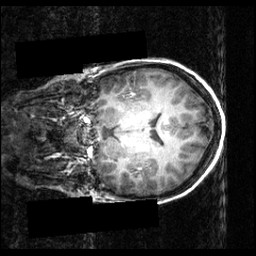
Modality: T1w
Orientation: coronal
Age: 12
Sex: female
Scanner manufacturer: siemens
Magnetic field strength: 3.951 T
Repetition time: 1.5 s
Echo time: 0.00335 s